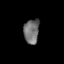
Tissue: lung
Cell type: Endothelial cells
Senescence score: 0.2146
Nuclear area (px): 366
Mean DAPI intensity: 113.12